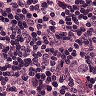
Metastatic tissue present: yes